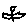
Label: bird